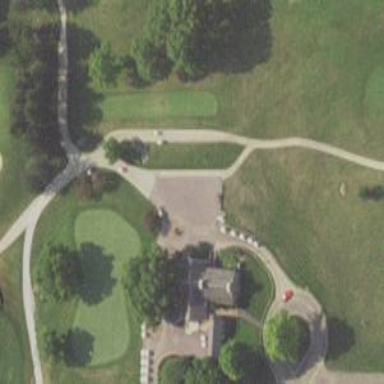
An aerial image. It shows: Path designated for golf carts.